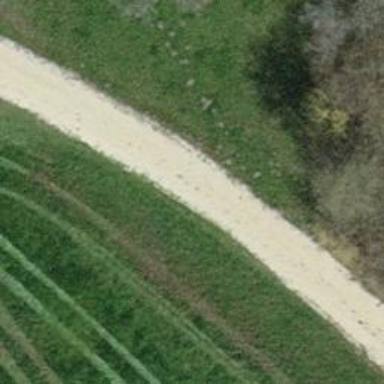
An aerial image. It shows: Cobblestone track with grade4 rating.